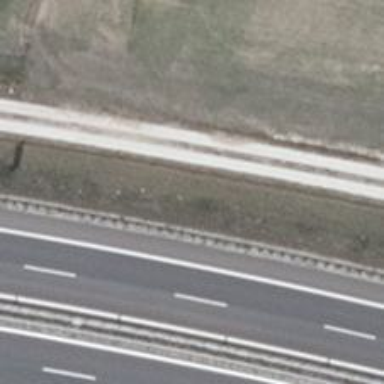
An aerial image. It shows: Trunk highway designated for motor vehicles.